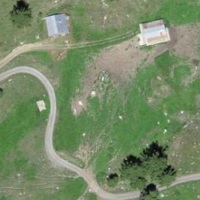
EUNIS habitat code: 44
Species observed at this site:
Vanessa cardui